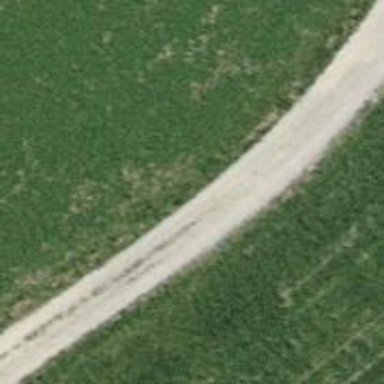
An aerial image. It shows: Gravel track with grade2 tracktype.